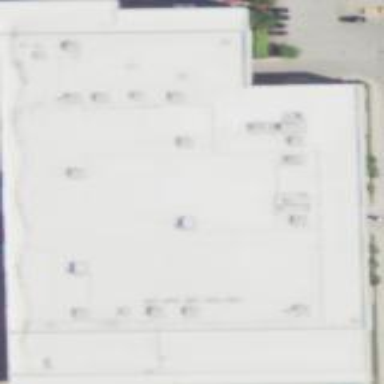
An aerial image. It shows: Retail building housing department store.